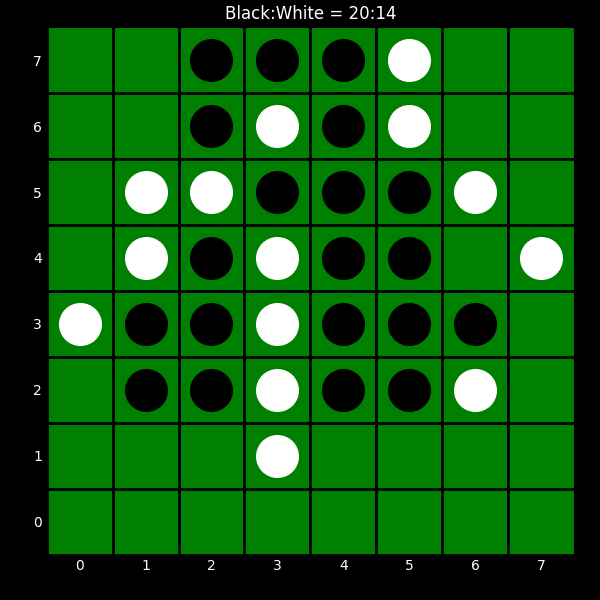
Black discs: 20
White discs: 14